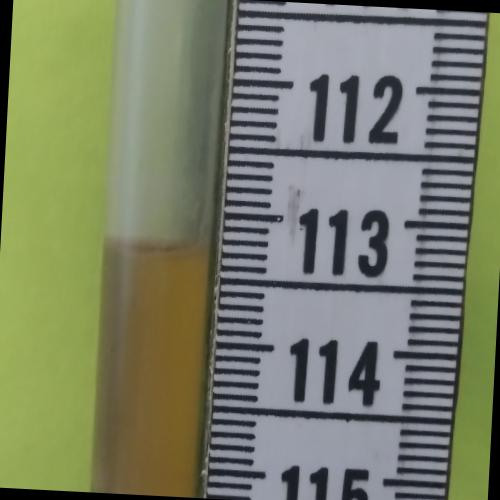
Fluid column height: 113.3 cm